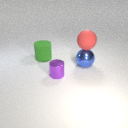
large blue metal sphere behind small purple metal cylinder